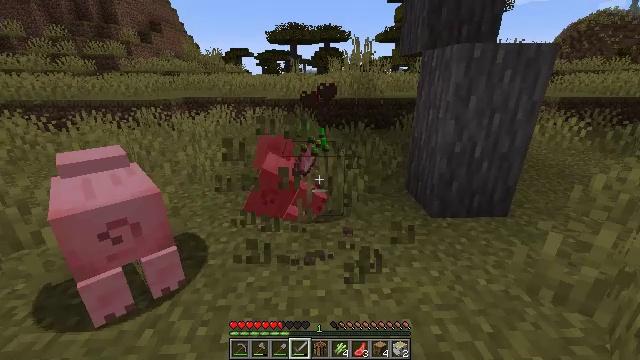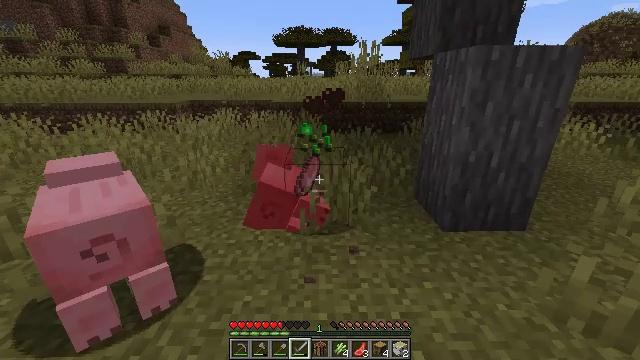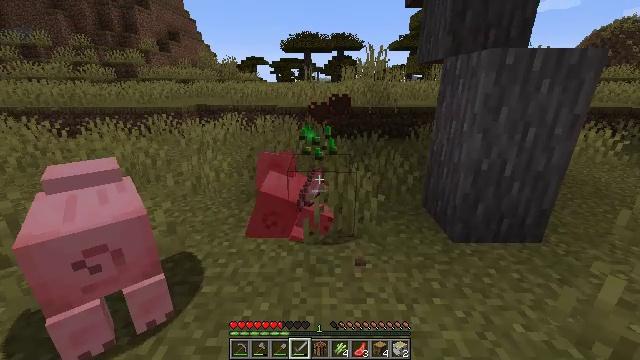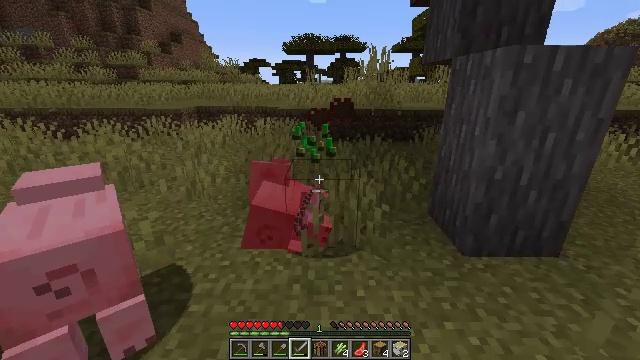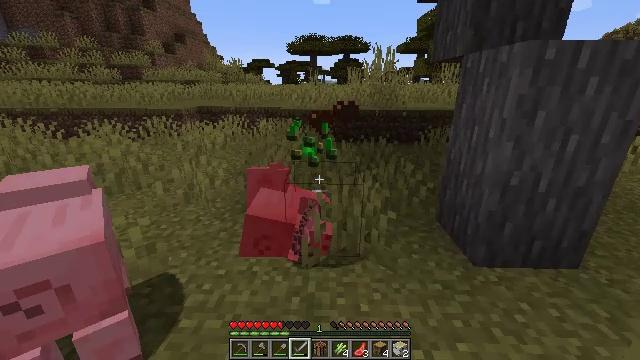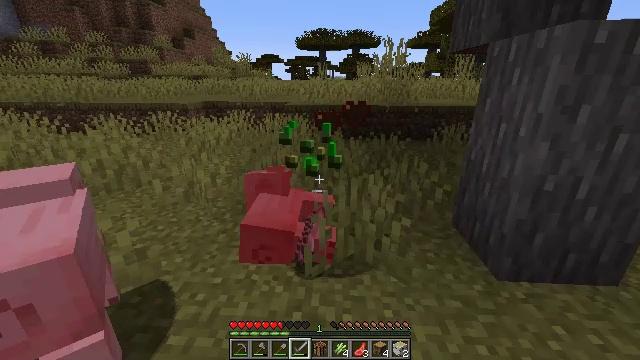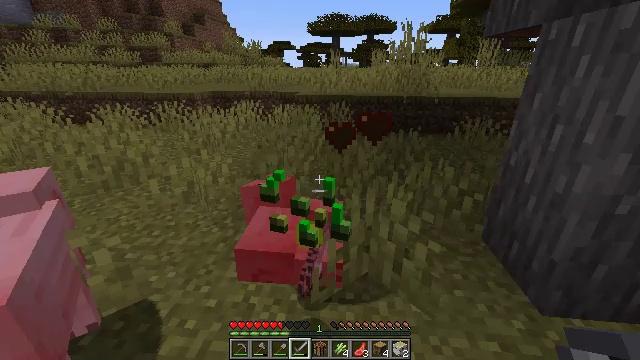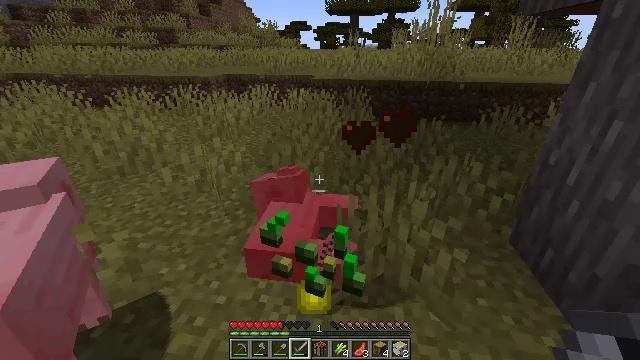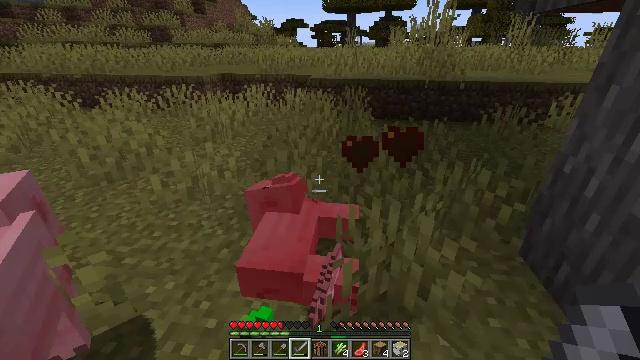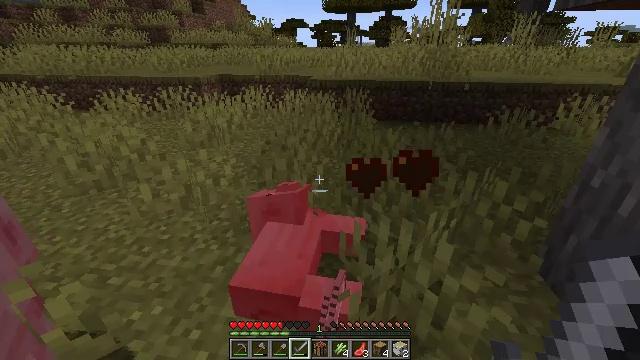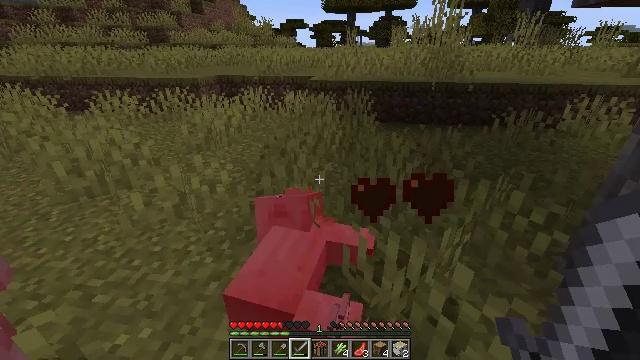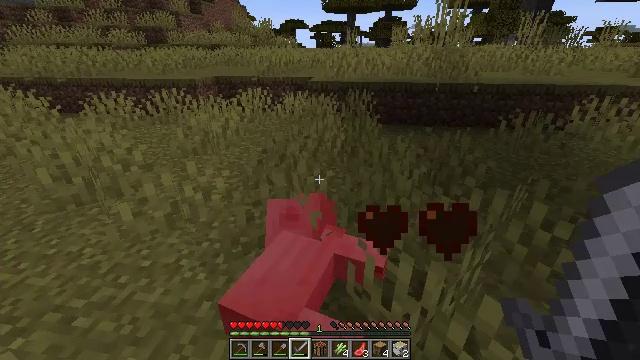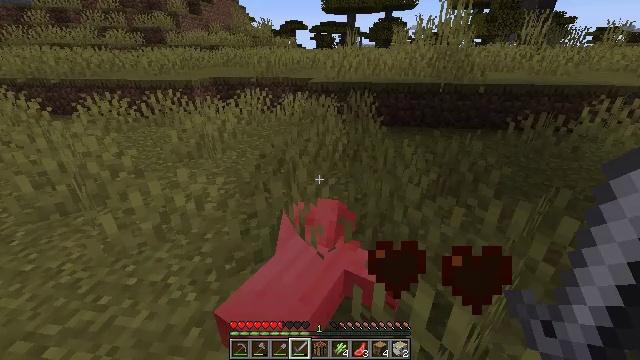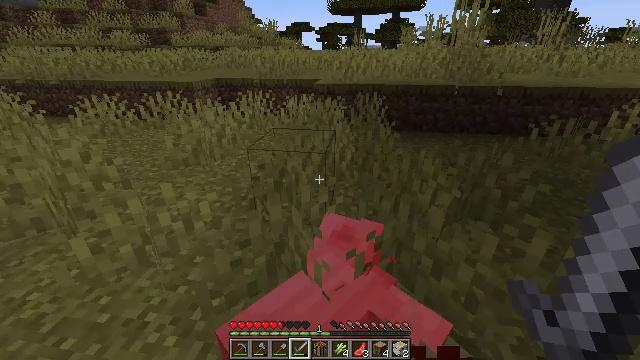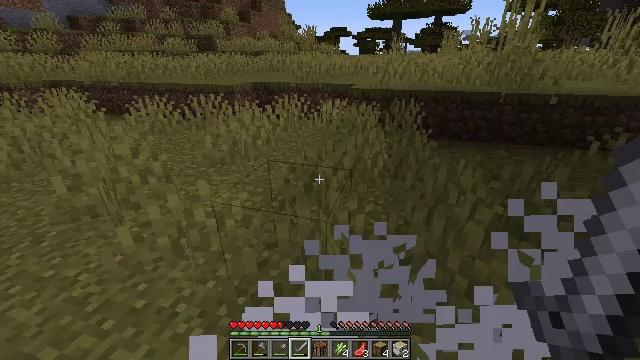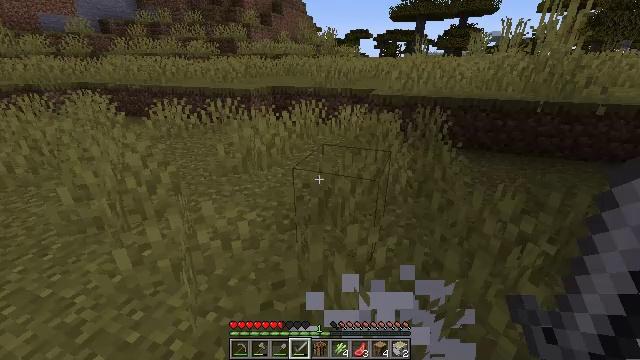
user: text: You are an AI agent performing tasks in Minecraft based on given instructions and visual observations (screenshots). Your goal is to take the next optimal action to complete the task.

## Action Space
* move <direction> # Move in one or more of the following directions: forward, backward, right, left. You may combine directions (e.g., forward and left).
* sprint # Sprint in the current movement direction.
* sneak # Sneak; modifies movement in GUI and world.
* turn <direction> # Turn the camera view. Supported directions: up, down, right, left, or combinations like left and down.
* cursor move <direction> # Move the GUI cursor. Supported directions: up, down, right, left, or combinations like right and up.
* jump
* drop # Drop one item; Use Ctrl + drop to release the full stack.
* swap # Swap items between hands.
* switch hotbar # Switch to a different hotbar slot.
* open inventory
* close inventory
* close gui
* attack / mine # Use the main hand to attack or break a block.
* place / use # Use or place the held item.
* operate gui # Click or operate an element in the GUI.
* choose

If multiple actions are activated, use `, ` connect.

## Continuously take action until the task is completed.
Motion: motion action
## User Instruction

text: Drop acacia stairs.
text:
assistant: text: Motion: move forward, turn left
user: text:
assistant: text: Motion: move forward, turn left
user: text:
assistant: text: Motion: move forward
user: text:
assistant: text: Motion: move forward
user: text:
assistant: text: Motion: move forward, turn left and down
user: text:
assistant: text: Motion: move forward, turn left and down
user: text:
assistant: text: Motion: move forward, turn left and down
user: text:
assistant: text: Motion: move forward
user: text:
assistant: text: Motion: move forward
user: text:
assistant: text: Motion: move forward
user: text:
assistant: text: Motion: move forward
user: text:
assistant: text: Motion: move forward
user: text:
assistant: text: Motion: move forward, turn left
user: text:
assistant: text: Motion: move forward, turn left
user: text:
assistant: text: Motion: move forward, turn left
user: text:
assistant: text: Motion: move forward, turn left
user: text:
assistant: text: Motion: move forward
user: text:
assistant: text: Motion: move forward, turn left and down
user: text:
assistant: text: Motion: turn left
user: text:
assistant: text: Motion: turn left
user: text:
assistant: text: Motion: turn left and up
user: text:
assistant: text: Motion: move forward, turn left and up
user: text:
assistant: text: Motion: move forward
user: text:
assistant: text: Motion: move forward
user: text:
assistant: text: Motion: move forward, turn left
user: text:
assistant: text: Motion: move forward, turn left and up
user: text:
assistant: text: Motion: move forward, turn left and up
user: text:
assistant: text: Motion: move forward
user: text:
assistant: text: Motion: move forward, turn left and up
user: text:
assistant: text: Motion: move forward